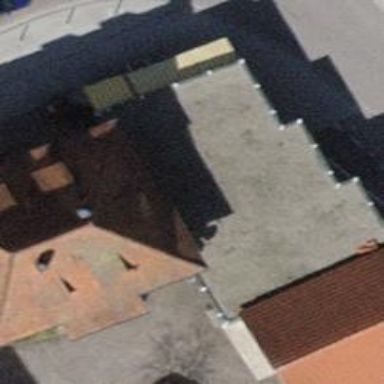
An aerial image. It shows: Greengrocer shop.